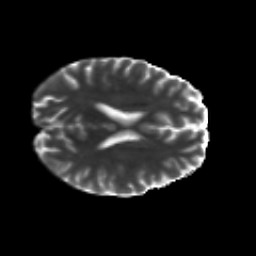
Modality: T2w
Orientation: axial
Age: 24
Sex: male
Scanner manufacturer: siemens
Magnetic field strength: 3 T
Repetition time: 8.8 s
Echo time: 0.085 s